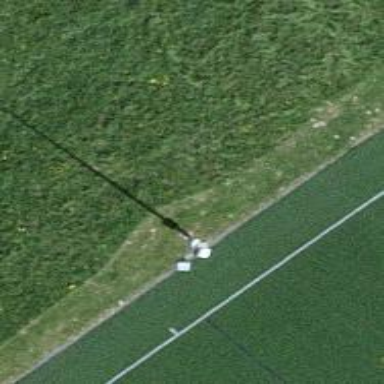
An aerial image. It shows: Mast structure.